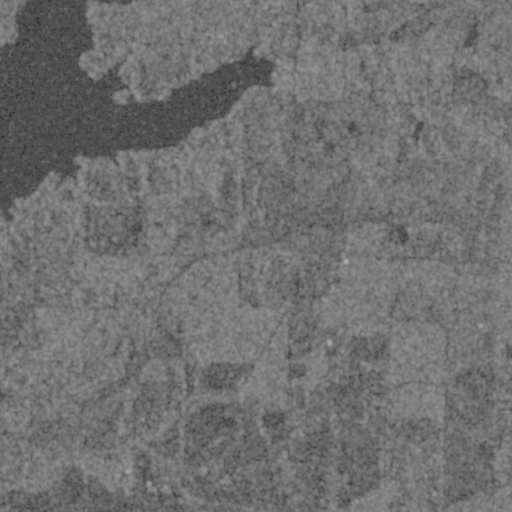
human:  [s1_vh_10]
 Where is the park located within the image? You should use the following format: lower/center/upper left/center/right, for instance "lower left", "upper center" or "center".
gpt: The park is located in the lower center of the image.
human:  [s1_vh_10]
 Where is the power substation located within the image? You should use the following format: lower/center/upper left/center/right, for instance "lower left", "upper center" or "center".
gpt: The power substation is located in the lower center of the image.
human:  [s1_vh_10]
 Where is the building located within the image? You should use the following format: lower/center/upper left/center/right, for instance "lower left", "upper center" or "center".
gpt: There is no building in the image.

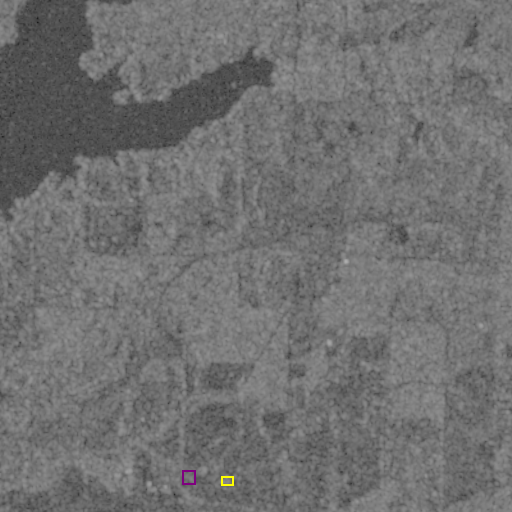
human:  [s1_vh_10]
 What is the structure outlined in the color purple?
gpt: The structure outlined in purple is a park.
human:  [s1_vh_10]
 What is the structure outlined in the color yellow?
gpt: The structure outlined in yellow is a power substation.
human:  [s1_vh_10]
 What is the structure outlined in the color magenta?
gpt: There is no magenta outline.